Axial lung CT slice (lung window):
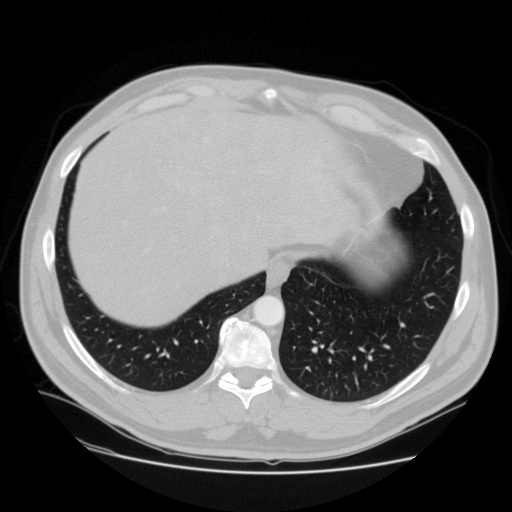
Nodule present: no